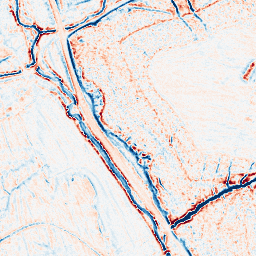
Category: edge_preserving
Decomposition family: bilateral
Decomposition parameters: d: 9
sigma_color: 100
sigma_space: 50
Upsampling method: regularized
Upsampling parameters: scale: 4
lambda_reg: 0.001
Upsampling scale: 4